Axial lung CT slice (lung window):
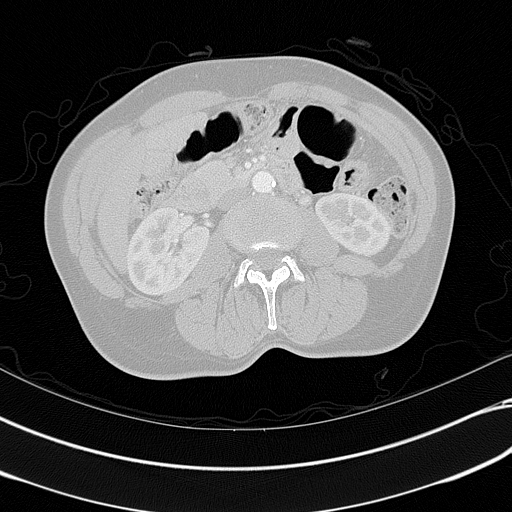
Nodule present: no